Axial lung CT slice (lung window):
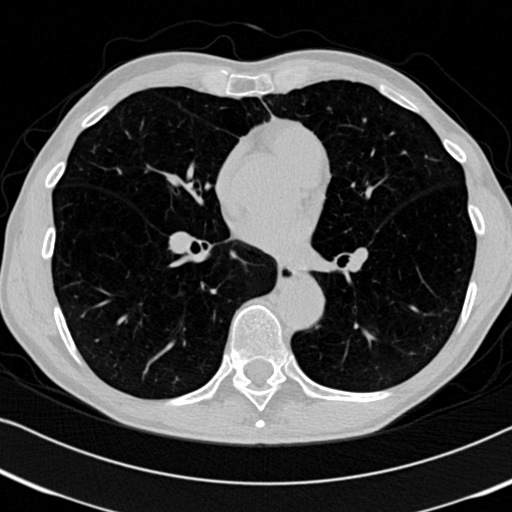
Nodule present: no